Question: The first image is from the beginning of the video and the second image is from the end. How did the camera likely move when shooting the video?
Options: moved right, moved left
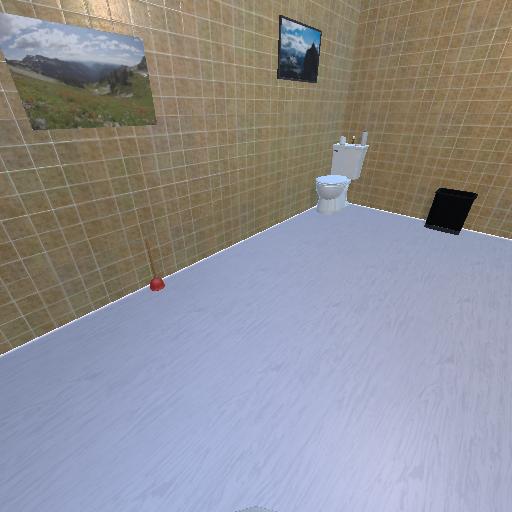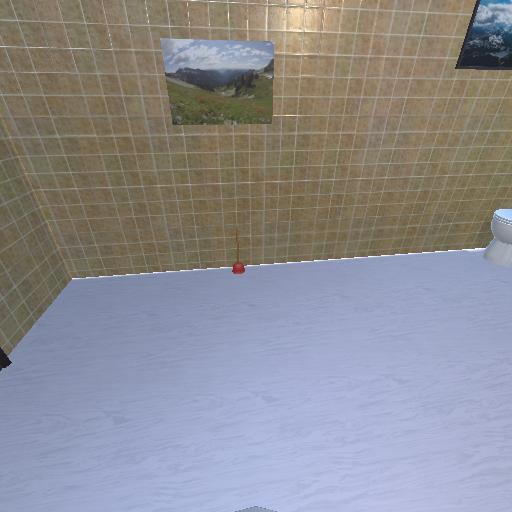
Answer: moved right